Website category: auto
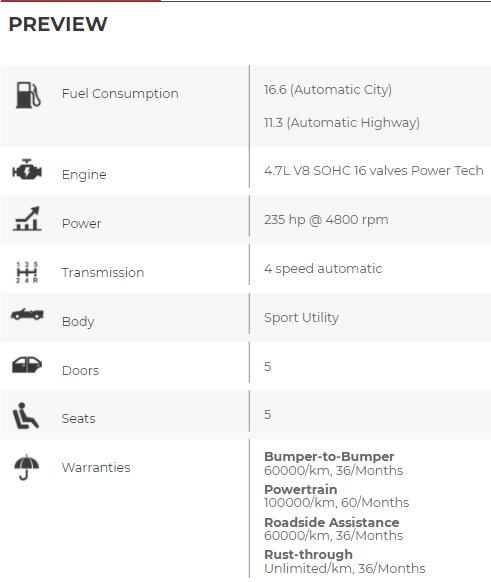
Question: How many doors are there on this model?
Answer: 5

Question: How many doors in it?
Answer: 5

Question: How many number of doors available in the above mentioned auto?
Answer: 5

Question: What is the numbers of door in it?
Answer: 5

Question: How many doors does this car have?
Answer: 5

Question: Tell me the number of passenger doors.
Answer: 5

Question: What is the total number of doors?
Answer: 5

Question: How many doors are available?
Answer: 5

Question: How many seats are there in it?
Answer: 5

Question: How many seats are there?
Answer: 5

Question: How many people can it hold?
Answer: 5

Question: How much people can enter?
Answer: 5

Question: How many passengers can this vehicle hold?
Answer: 5

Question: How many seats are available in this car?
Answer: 5

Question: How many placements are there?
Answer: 5

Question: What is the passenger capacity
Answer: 5

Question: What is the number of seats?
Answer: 5

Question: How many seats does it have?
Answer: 5

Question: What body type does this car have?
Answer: Sport Utility

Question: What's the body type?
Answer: Sport Utility

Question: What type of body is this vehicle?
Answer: Sport Utility

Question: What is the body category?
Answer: Sport Utility

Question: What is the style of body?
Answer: Sport Utility

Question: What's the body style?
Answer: Sport Utility

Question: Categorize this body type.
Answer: Sport Utility

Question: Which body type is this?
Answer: Sport Utility

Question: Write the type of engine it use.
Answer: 4.7L V8 SOHC 16 valves Power Tech

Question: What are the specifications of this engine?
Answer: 4.7L V8 SOHC 16 valves Power Tech

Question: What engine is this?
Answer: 4.7L V8 SOHC 16 valves Power Tech

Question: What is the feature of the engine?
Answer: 4.7L V8 SOHC 16 valves Power Tech

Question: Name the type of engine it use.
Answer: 4.7L V8 SOHC 16 valves Power Tech

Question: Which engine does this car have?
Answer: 4.7L V8 SOHC 16 valves Power Tech

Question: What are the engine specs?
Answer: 4.7L V8 SOHC 16 valves Power Tech

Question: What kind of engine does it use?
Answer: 4.7L V8 SOHC 16 valves Power Tech

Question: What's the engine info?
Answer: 4.7L V8 SOHC 16 valves Power Tech

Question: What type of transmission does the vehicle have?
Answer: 4 speed automatic

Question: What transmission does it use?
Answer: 4 speed automatic

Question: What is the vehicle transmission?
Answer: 4 speed automatic

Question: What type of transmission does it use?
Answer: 4 speed automatic

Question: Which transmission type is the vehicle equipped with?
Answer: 4 speed automatic

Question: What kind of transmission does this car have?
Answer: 4 speed automatic

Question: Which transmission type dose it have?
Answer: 4 speed automatic

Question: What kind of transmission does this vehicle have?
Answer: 4 speed automatic

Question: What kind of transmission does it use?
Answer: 4 speed automatic

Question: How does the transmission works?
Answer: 4 speed automatic

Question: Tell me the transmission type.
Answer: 4 speed automatic

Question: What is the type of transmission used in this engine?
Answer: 4 speed automatic

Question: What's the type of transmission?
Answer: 4 speed automatic

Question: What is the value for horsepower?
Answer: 235 hp @ 4800 rpm

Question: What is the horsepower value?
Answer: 235 hp @ 4800 rpm

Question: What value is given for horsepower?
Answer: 235 hp @ 4800 rpm

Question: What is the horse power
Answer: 235 hp @ 4800 rpm

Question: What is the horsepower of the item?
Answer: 235 hp @ 4800 rpm

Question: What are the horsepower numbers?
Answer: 235 hp @ 4800 rpm

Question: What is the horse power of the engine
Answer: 235 hp @ 4800 rpm

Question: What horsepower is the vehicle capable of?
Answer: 235 hp @ 4800 rpm

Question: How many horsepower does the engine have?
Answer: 235 hp @ 4800 rpm

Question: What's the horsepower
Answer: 235 hp @ 4800 rpm

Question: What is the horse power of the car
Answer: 235 hp @ 4800 rpm

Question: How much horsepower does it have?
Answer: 235 hp @ 4800 rpm

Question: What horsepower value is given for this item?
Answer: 235 hp @ 4800 rpm

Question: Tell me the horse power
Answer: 235 hp @ 4800 rpm

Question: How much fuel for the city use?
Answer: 16.6 (Automatic City)

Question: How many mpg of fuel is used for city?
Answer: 16.6 (Automatic City)